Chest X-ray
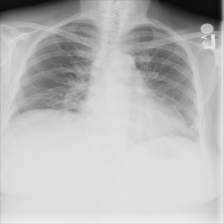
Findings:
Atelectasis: negative
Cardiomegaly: negative
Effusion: negative
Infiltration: negative
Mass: negative
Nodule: negative
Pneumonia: negative
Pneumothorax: negative
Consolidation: positive
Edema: positive
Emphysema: negative
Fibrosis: negative
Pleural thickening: negative
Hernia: negative